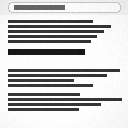
Screen state: on